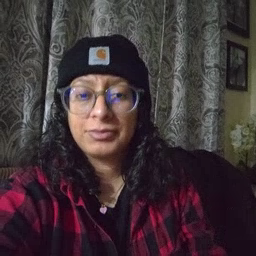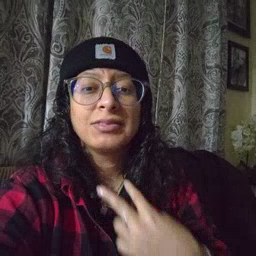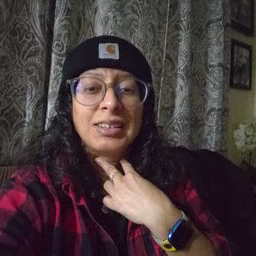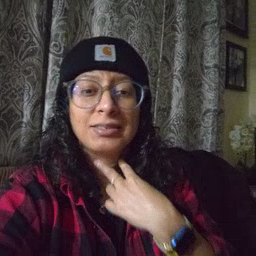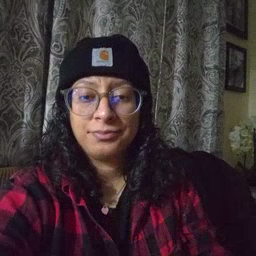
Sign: stuck